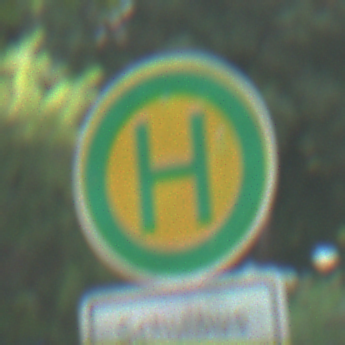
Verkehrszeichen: Haltestelle
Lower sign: ZeitangabenMitBeschraenkungAufWochentage5
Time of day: MorningAfternoon
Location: Outdoor (Urban)
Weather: PartlyCloudy
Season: NotSpecified
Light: Natural